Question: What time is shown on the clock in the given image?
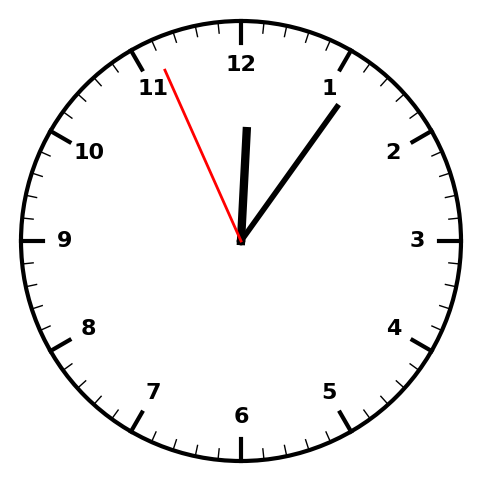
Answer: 12:05:56